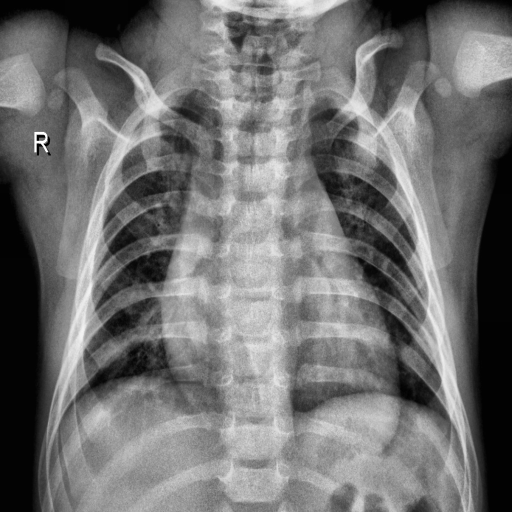
Finding: NORMAL